Field crop: maize
Growth stage: 2
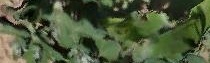
Species: maize